Question: I want to have transparent panels in my GUI (if like Windows 7 window headers, it is better).
Before I have used 'com.sun.awt.AWTUtilities' as
'''
AWTUtilities.setWindowOpacity(frame, (float)0.90);
'''
but its parameter is a window like 'JFrame' and couldn't be used for 'JPanel'.
Also I want to have effects on 'JPanel' or 'JLabel' for example luminescence, as is on Windows 7 header buttons. Any other interesting effect is also helpful for me.

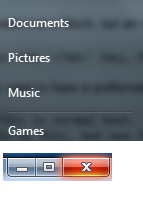
Answer: Please see the tutorials <URL>.
For example,
'''
import java.awt.event.*;
import java.awt.Color;
import java.awt.AlphaComposite;
import javax.swing.*;
import javax.swing.UIManager.LookAndFeelInfo;
public class ButtonTest {
public static void main(String[] args) {
SwingUtilities.invokeLater(new Runnable() {
@Override
public void run() {
new ButtonTest().createAndShowGUI();
}
});
}
private JFrame frame;
private JButton opaqueButton1;
private JButton opaqueButton2;
private SoftJButton softButton1;
private SoftJButton softButton2;
public void createAndShowGUI() {
opaqueButton1 = new JButton("Opaque Button");
opaqueButton2 = new JButton("Opaque Button");
softButton1 = new SoftJButton("Transparent Button");
softButton2 = new SoftJButton("Transparent Button");
opaqueButton1.setBackground(Color.GREEN);
softButton1.setBackground(Color.GREEN);
frame = new JFrame();
frame.getContentPane().setLayout(new java.awt.GridLayout(2, 2, 10, 10));
frame.add(opaqueButton1);
frame.add(softButton1);
frame.add(opaqueButton2);
frame.add(softButton2);
frame.setSize(567, 350);
frame.setDefaultCloseOperation(JFrame.EXIT_ON_CLOSE);
frame.setVisible(true);
Timer alphaChanger = new Timer(30, new ActionListener() {
private float incrementer = -.03f;
@Override
public void actionPerformed(ActionEvent e) {
float newAlpha = softButton1.getAlpha() + incrementer;
if (newAlpha < 0) {
newAlpha = 0;
incrementer = -incrementer;
} else if (newAlpha > 1f) {
newAlpha = 1f;
incrementer = -incrementer;
}
softButton1.setAlpha(newAlpha);
softButton2.setAlpha(newAlpha);
}
});
alphaChanger.start();
Timer uiChanger = new Timer(3500, new ActionListener() {
private LookAndFeelInfo[] laf = UIManager.getInstalledLookAndFeels();
private int index = 1;
@Override
public void actionPerformed(ActionEvent e) {
try {
UIManager.setLookAndFeel(laf[index].getClassName());
SwingUtilities.updateComponentTreeUI(frame);
} catch (Exception exc) {
exc.printStackTrace();
}
index = (index + 1) % laf.length;
}
});
uiChanger.start();
}
public static class SoftJButton extends JButton {
private static final JButton lafDeterminer = new JButton();
private static final long serialVersionUID = 1L;
private boolean rectangularLAF;
private float alpha = 1f;
public SoftJButton() {
this(null, null);
}
public SoftJButton(String text) {
this(text, null);
}
public SoftJButton(String text, Icon icon) {
super(text, icon);
setOpaque(false);
setFocusPainted(false);
}
public float getAlpha() {
return alpha;
}
public void setAlpha(float alpha) {
this.alpha = alpha;
repaint();
}
@Override
public void paintComponent(java.awt.Graphics g) {
java.awt.Graphics2D g2 = (java.awt.Graphics2D) g;
g2.setComposite(AlphaComposite.getInstance(AlphaComposite.SRC_OVER, alpha));
if (rectangularLAF && isBackgroundSet()) {
Color c = getBackground();
g2.setColor(c);
g.fillRect(0, 0, getWidth(), getHeight());
}
super.paintComponent(g2);
}
@Override
public void updateUI() {
super.updateUI();
lafDeterminer.updateUI();
rectangularLAF = lafDeterminer.isOpaque();
}
}
}
'''